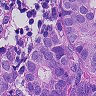
Metastatic tissue present: yes